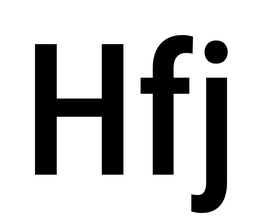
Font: Roboto_Condensed_Medium